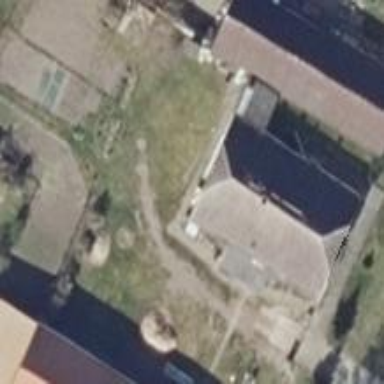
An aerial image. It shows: Building with gabled roof.